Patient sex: M
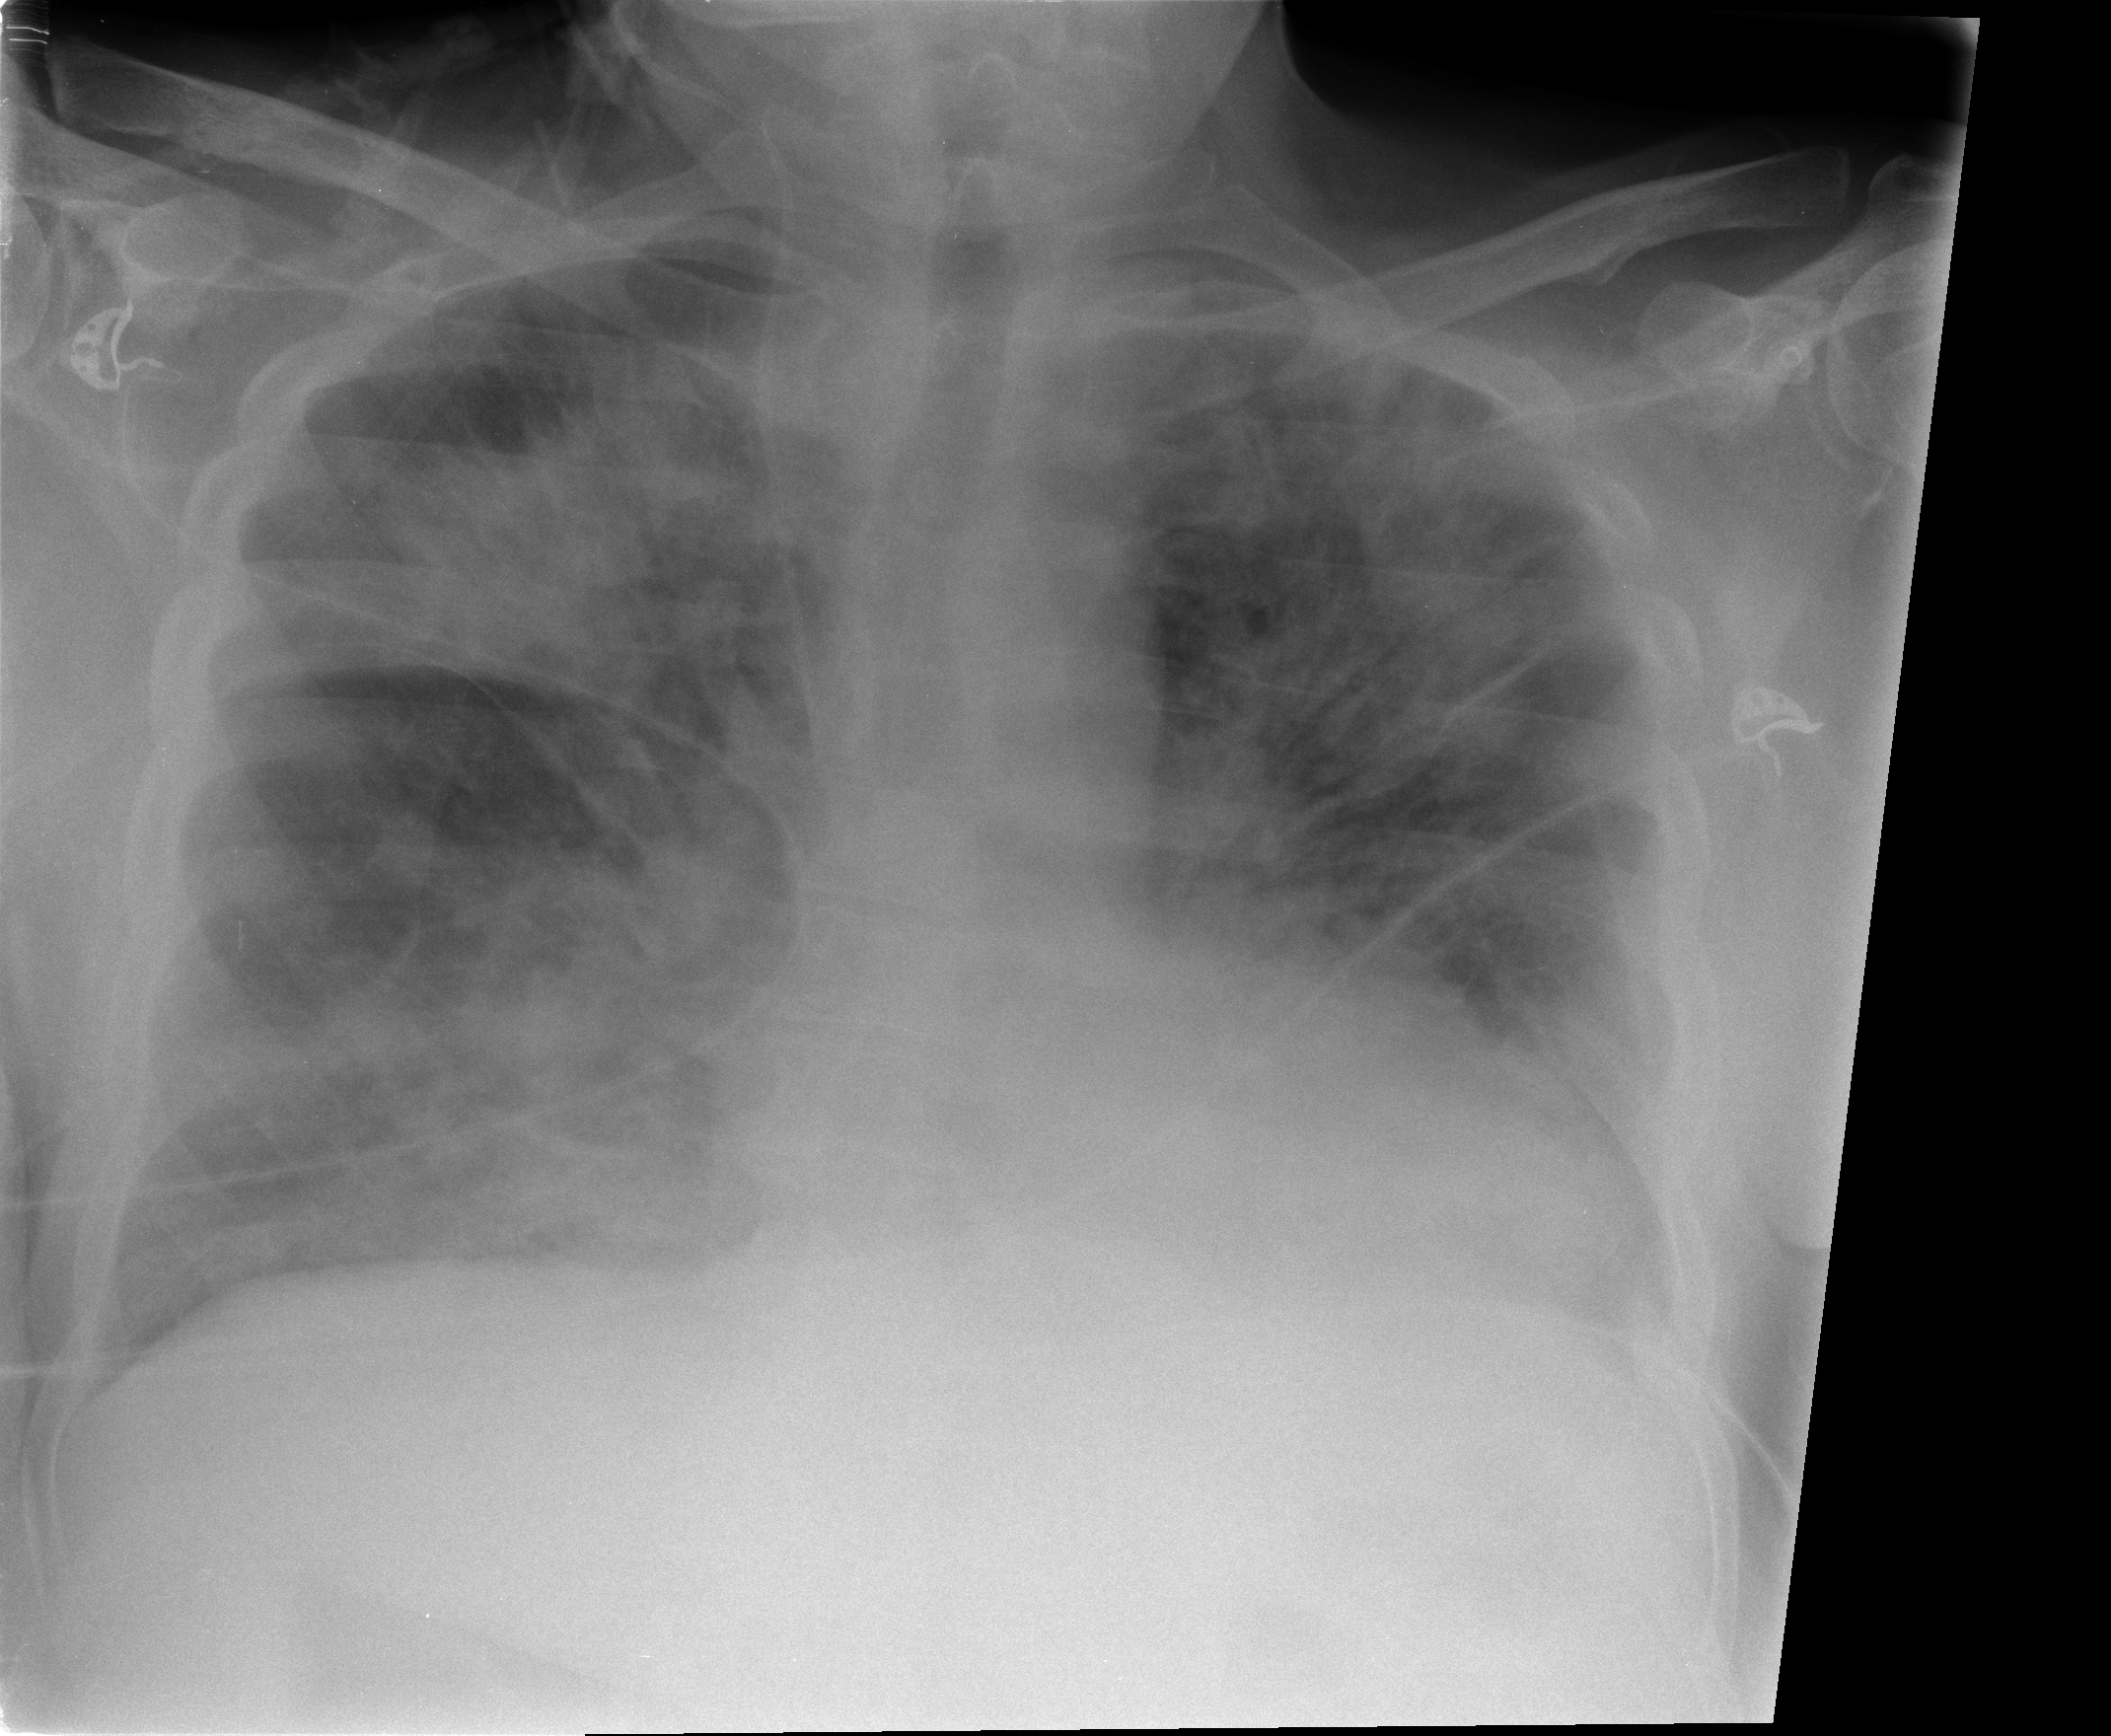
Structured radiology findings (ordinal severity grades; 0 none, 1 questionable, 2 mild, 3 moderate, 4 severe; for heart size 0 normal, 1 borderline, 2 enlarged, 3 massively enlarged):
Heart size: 2
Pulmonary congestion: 3
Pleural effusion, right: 2
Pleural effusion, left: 2
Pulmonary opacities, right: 4
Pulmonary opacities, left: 3
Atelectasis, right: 2
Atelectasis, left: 3